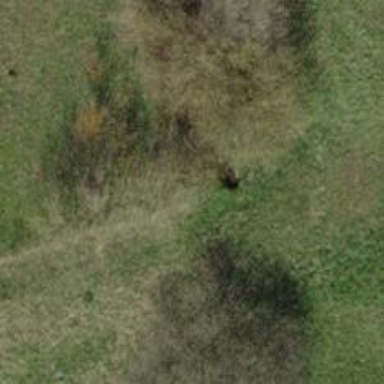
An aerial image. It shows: Abandoned railway.